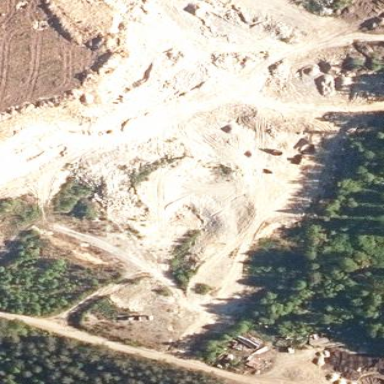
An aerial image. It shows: Quarry used for extracting aggregate resources.